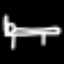
Label: bed